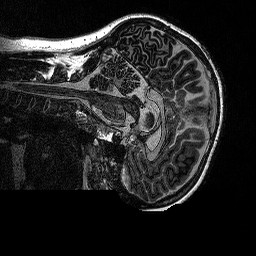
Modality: MP2RAGE
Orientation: sagittal
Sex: female
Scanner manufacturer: siemens
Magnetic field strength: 3 T
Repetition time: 5 s
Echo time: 0.00292 s